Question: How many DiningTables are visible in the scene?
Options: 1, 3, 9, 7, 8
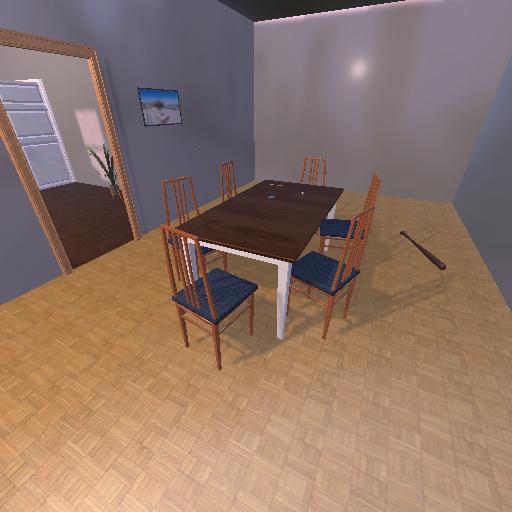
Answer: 1